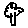
Label: tree